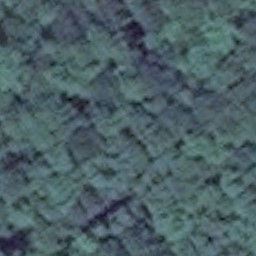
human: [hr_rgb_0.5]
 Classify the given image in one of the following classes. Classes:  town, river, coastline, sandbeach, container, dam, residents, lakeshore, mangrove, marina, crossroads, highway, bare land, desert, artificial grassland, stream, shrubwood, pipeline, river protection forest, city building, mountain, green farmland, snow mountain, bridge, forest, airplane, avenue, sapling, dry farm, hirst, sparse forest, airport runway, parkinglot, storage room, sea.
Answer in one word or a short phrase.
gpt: forest